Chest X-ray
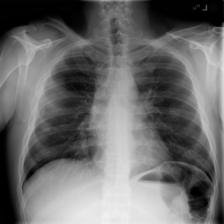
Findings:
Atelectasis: positive
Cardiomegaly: negative
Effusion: negative
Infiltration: negative
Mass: negative
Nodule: negative
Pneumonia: negative
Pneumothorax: negative
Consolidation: negative
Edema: negative
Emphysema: negative
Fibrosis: negative
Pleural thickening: negative
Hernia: negative